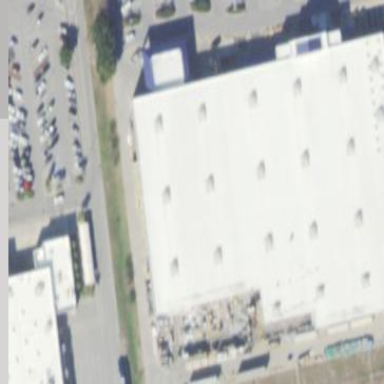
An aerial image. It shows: Commercial building.